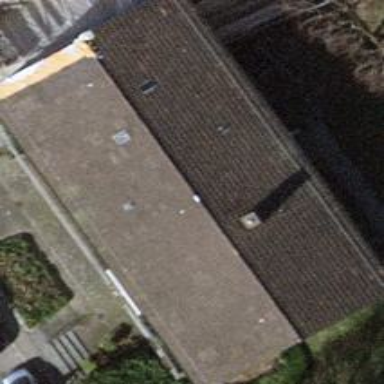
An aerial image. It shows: Building with gabled roof.